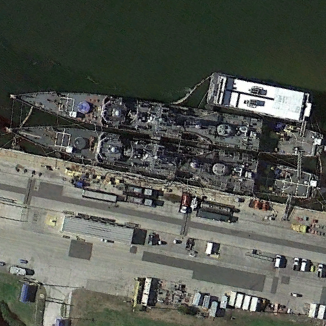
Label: cruiser